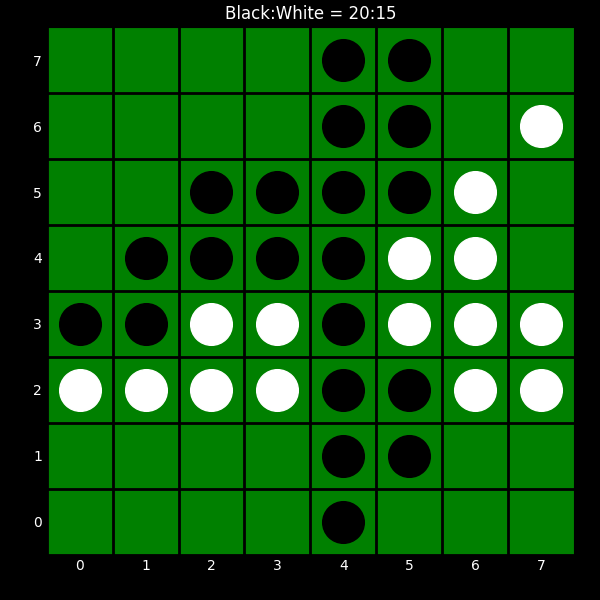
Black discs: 20
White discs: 15